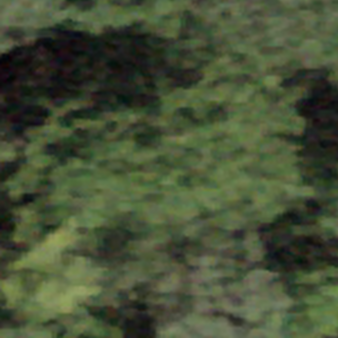
Label: other